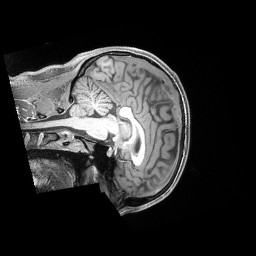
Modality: T1w
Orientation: sagittal
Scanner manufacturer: siemens
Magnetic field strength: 3 T
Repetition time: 2.4 s
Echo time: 0.00222 s